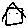
Label: house